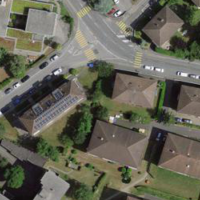
EUNIS habitat code: 54
Species observed at this site:
Symphoricarpos albus